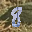
Label: 8